Aerial crown-view tile of a tropical tree (Barro Colorado Island, Panama), acquired 20250217:
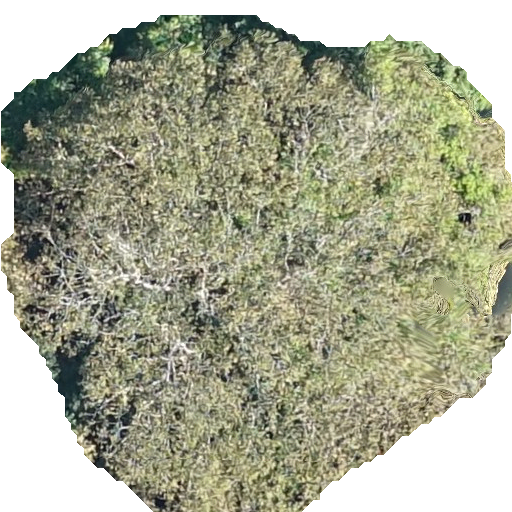
Species: Dipteryx oleifera
GBIF accepted scientific name: Dipteryx oleifera
Crown area: 302.588 m²